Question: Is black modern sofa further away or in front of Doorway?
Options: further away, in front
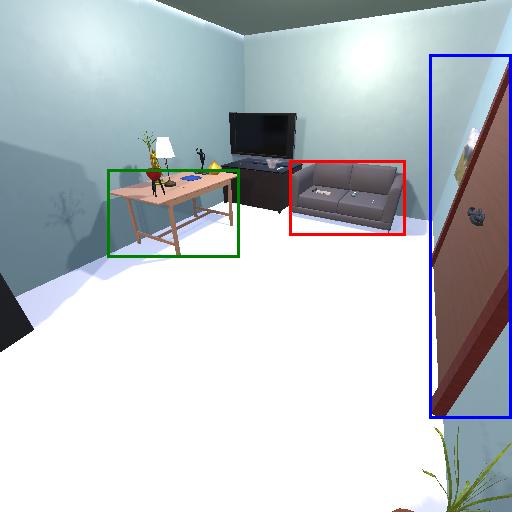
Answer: further away